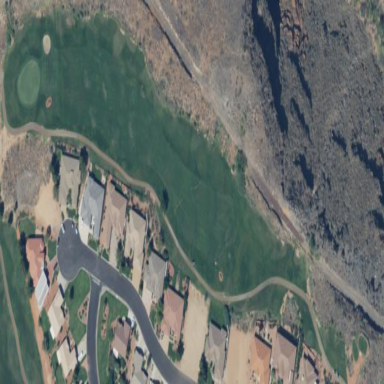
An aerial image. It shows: Area with grass used as rough in golf course.